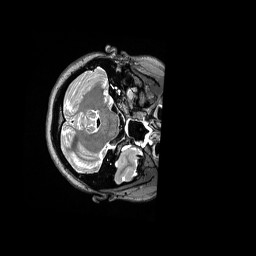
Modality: T2w
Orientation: axial
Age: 22
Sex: female
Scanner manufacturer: siemens
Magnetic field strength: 3 T
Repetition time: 3.2 s
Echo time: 0.562 s